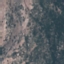
Land use / land cover class: HerbaceousVegetation